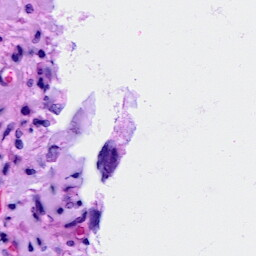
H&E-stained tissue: Breast